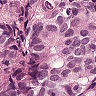
Metastatic tissue present: yes